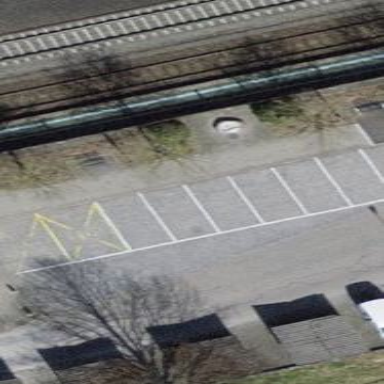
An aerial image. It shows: Parking available on the street side.